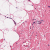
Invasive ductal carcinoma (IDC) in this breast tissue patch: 0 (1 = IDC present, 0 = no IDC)